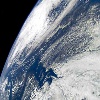
Label: cloud